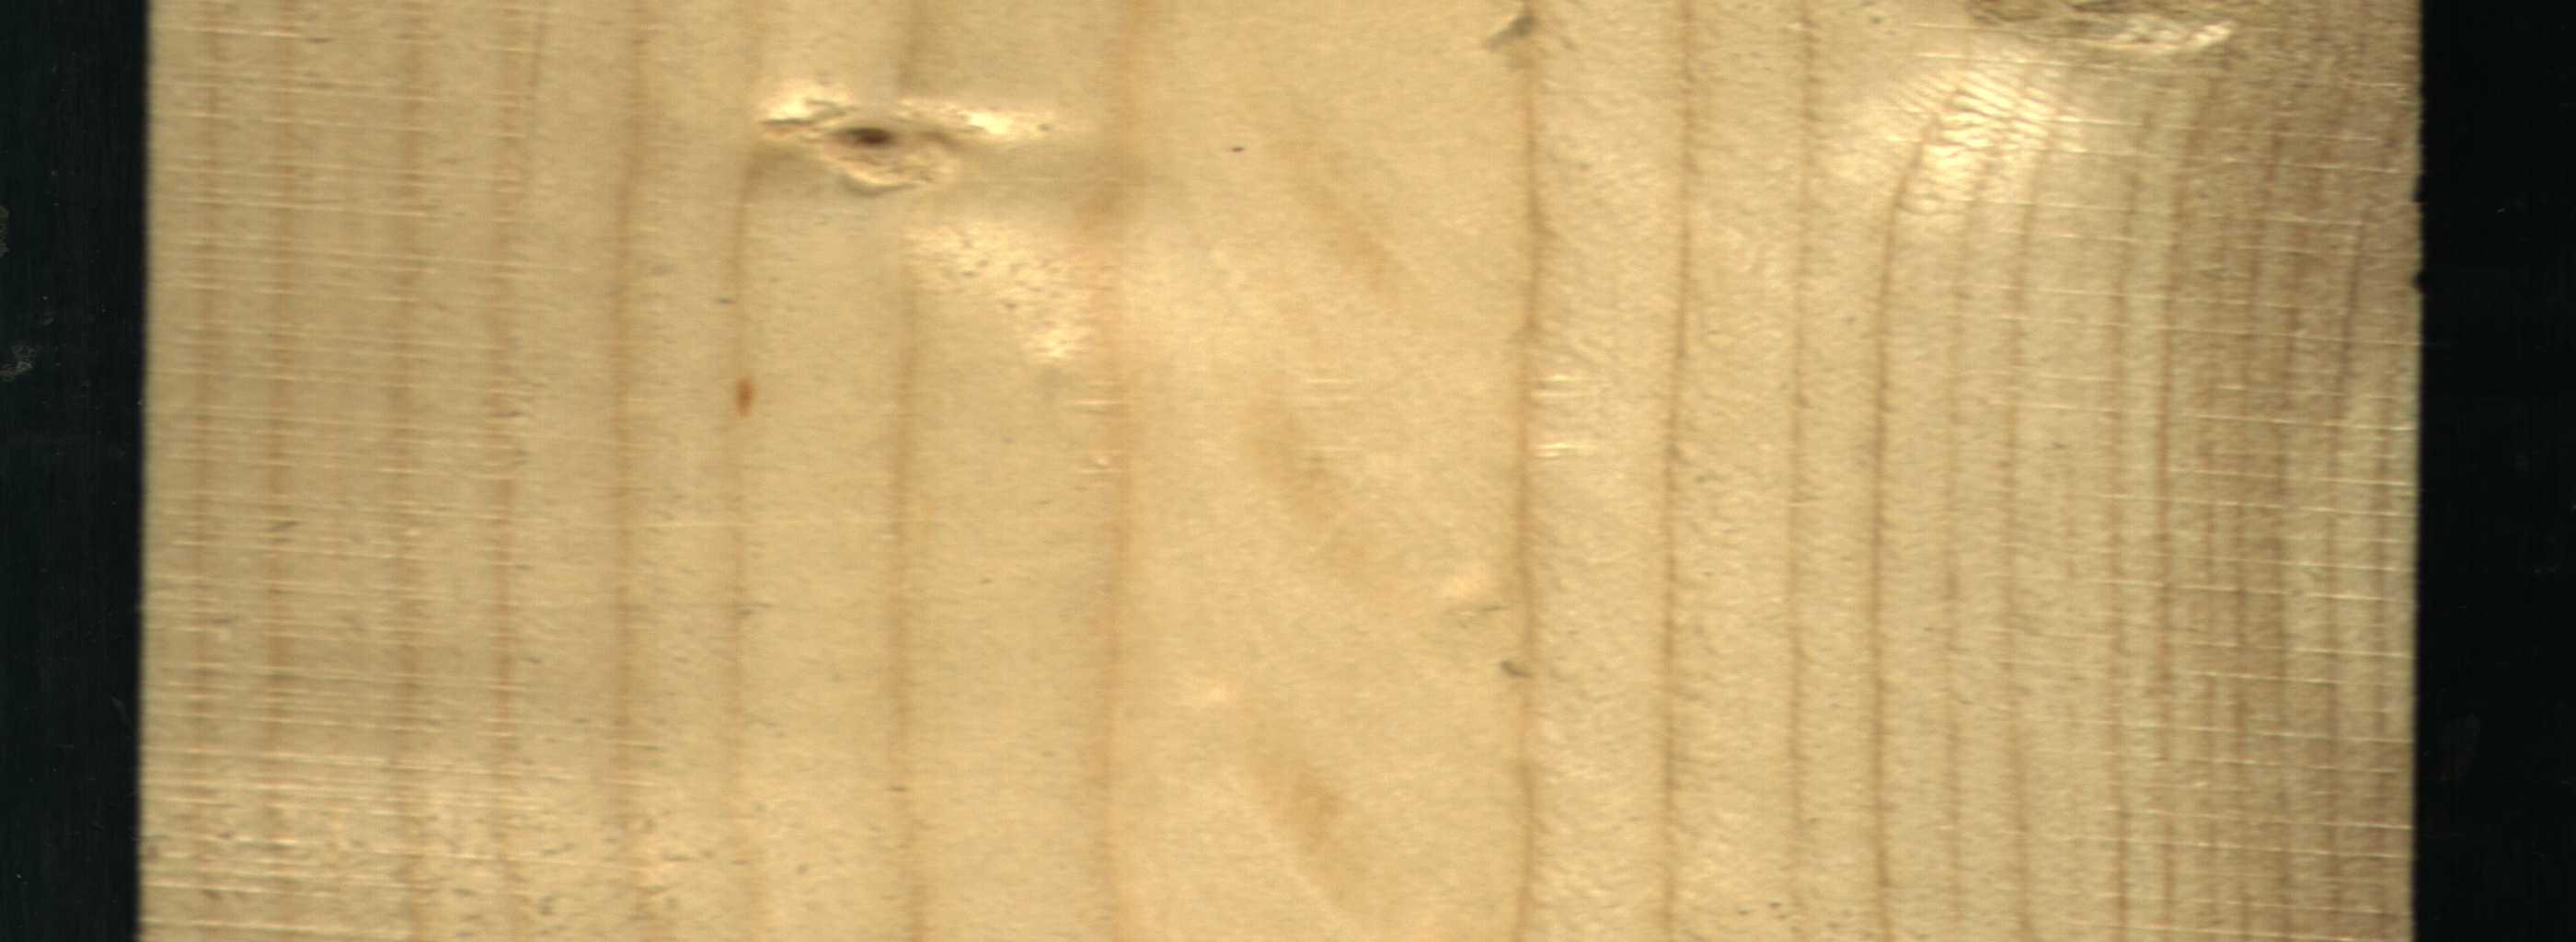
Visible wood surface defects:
Live_Knot